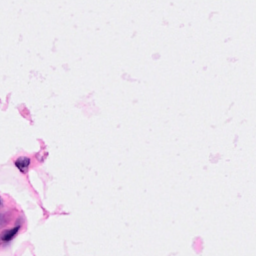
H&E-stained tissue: Breast